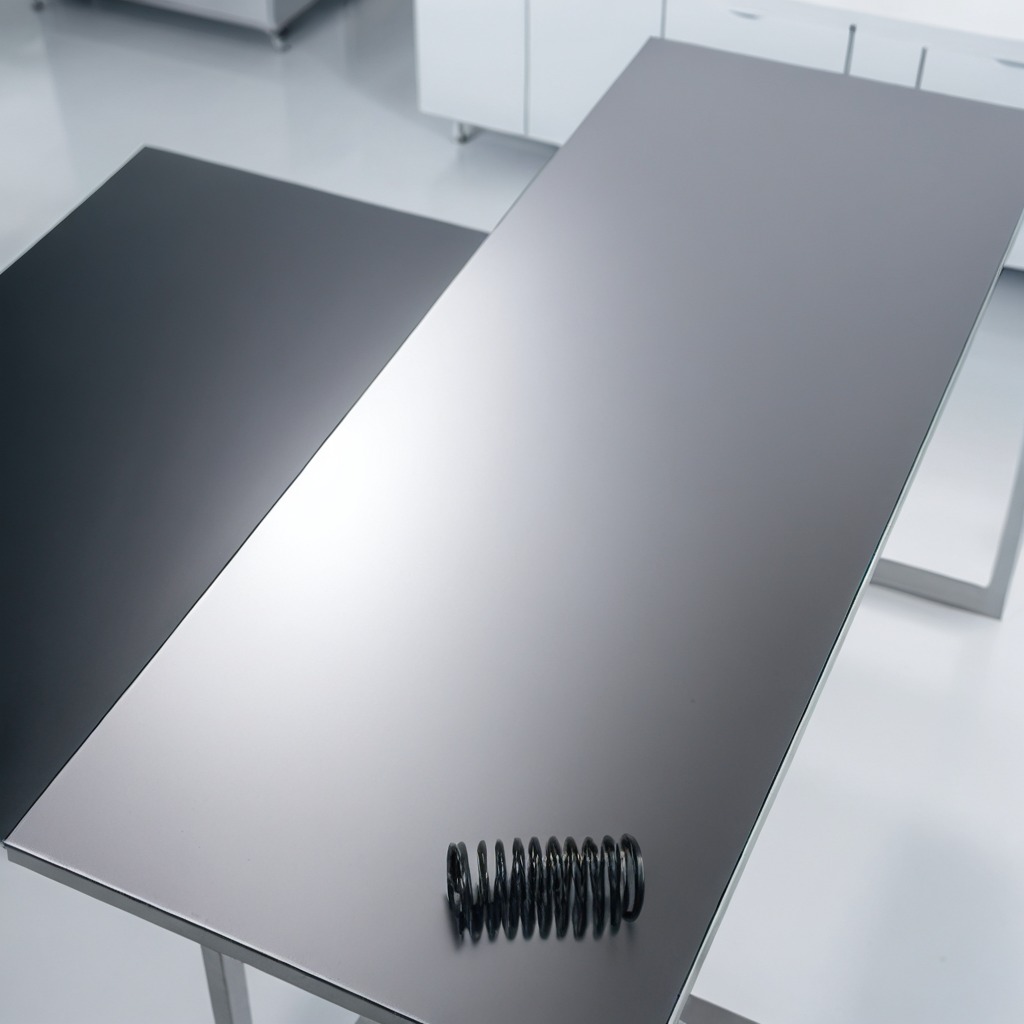
A coiled metal spring is lying on the stainless steel table in a high-end prototyping lab.